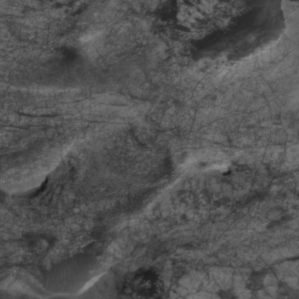
Label: non_frost